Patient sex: F
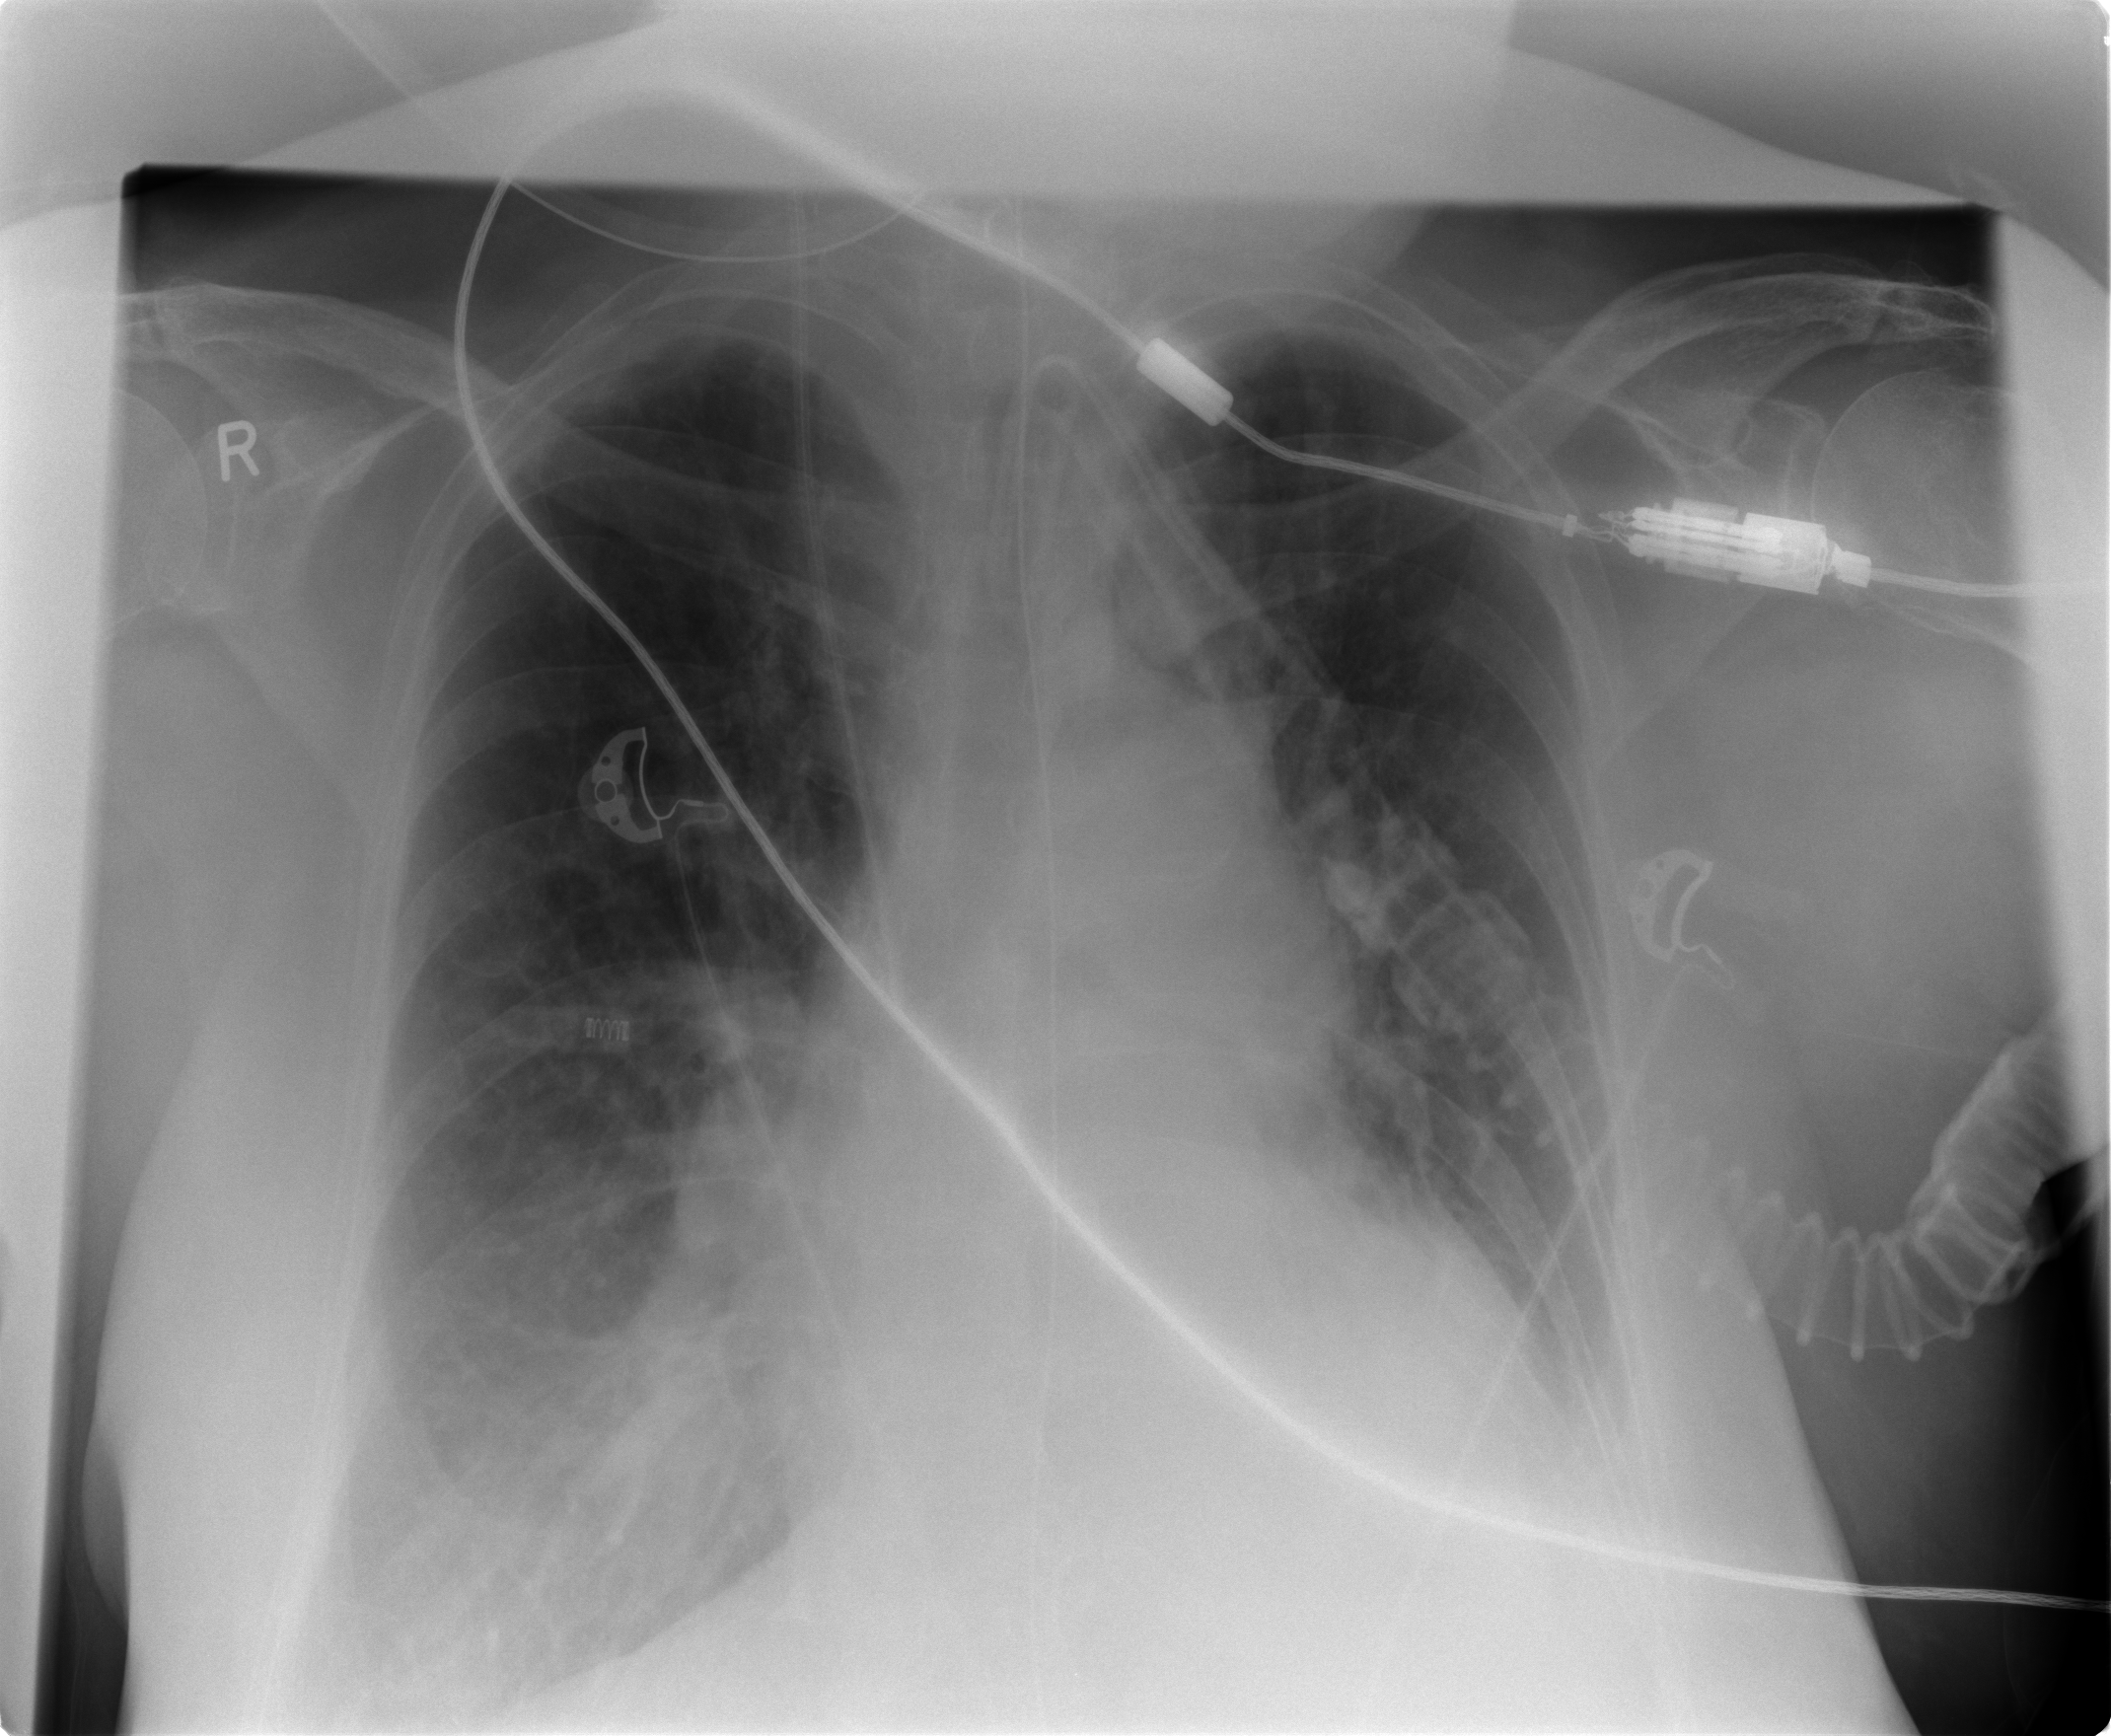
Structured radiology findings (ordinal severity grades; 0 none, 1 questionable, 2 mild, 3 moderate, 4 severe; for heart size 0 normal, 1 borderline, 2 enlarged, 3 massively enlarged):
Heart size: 2
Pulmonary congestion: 1
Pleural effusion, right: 2
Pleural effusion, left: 2
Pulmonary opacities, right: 1
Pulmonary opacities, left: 1
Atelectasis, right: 2
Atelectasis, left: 2